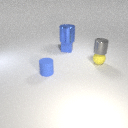
large blue metal cylinder above small blue rubber cube